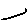
Label: line